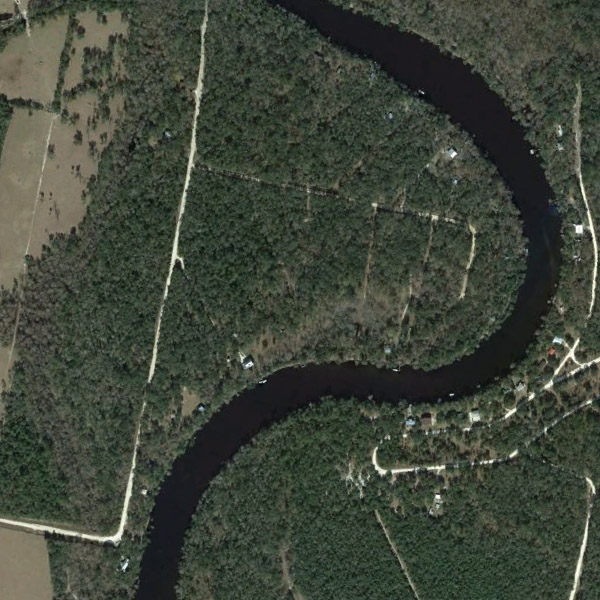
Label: River